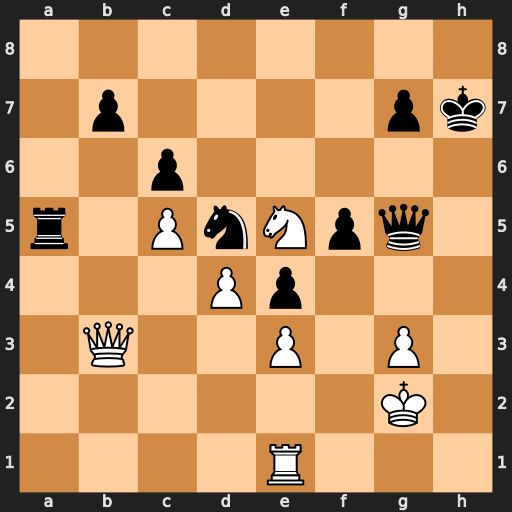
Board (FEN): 8/1p4pk/2p5/r1PnNpq1/3Pp3/1Q2P1P1/6K1/4R3
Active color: w
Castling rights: -
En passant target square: -
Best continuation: Rh1+ Kg8 Rh8+ Kxh8 Nf7+ Kh7 Nxg5+